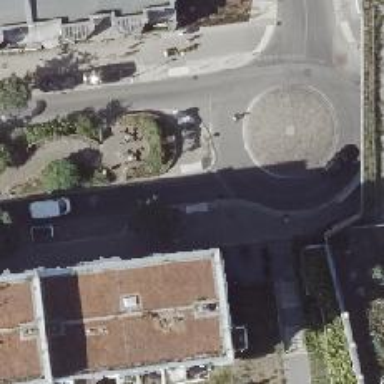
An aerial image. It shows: Tertiary road with asphalt surface. There is parallel street-side parking on the right lane.